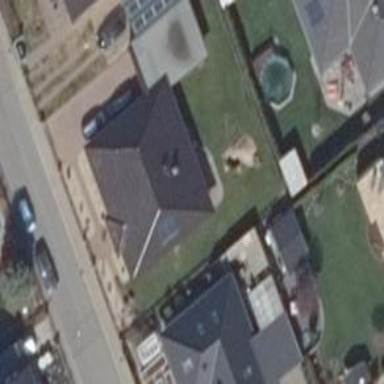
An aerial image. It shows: House with hipped roof. The black roof runs along the orientation of the house.